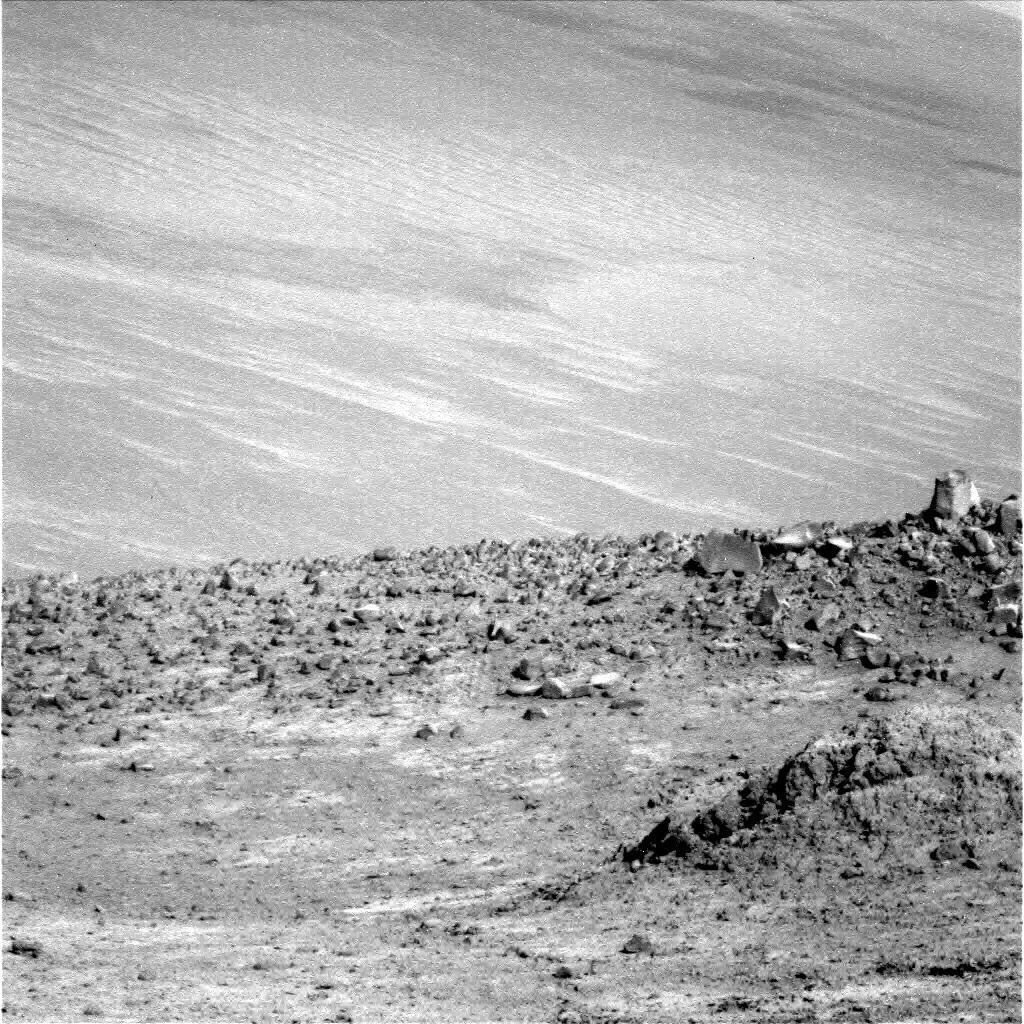
Terrain classes present: Bedrock, Gravel / Sand / Soil, Rock